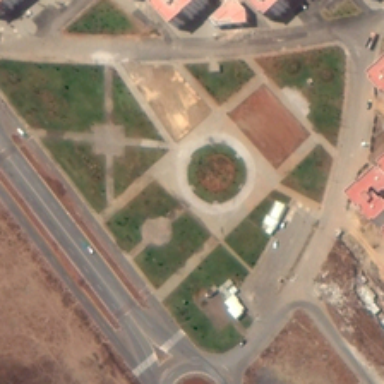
A triangle square in the middle with some buildings besides .